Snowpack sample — Loveland Pass, Silver Plume, Colorado, USA (1/12/25, 11:40 AM MST)
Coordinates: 39.66, -105.88
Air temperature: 7 °F
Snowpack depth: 140 cm
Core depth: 10 cm
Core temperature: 41 °F
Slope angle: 11°, slope face: 30°
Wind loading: high
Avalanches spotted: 2
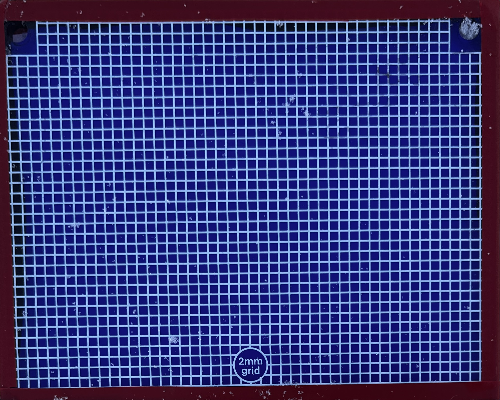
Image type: profile
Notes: Pilot using slightly modified coring method that took too large segment for snow profile picturing, advised not to use in higher level models. Two avalanche on south face nearby, partially cloudy with light snow in the last 24 hours. Lots of wind loading on eastern features.